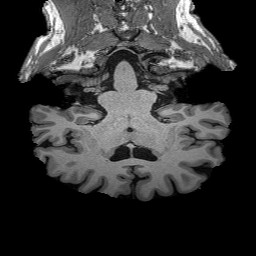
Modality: T1w
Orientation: sagittal
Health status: healthy